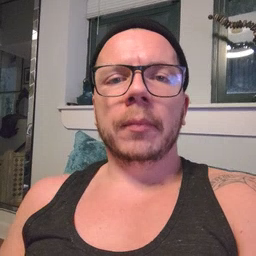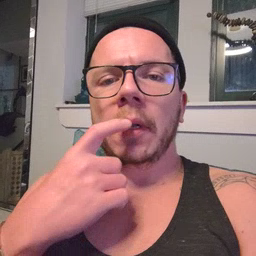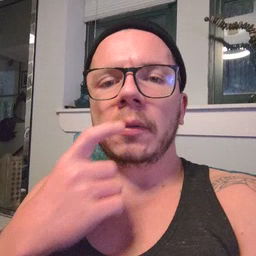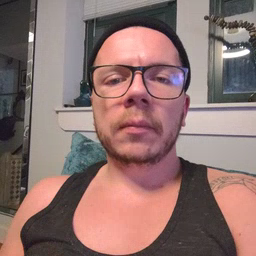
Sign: glasswindow